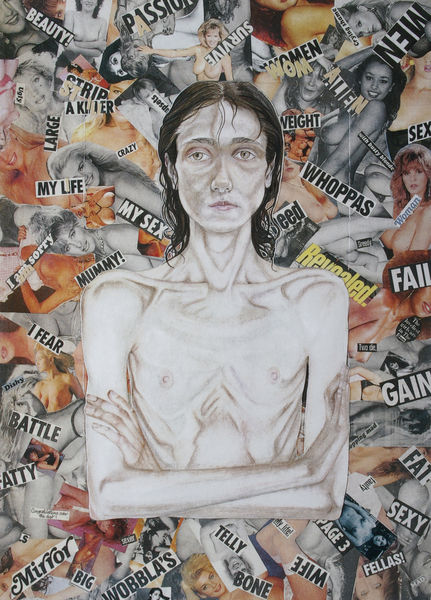
Titel: Bin ich noch eine Frau?
Künstler: Rachel Lewis
Institution: (Privatsammlung)
Schlagwörter: hand, körper, mann, nackt, schatten, weiß, frauen, brust, busen, frau, haar, köpfe, mund, männer, schwarz, zeichnung, blick, arme, augen, gesicht, mensch, trauer, hände, portrait, porträt, haare, augenbrauen, schultern, brüste, schrift, angst, unglück, karikatur, oberkörper, collage, knochen, krank, rippen, schönheit, torso, titel, kritik, text, zeitschrift, zeitung, buchstaben, worte, verschränkt, skelett, leid, mirror, gerippe, mager, wörter, abgemagert, bildmitte, fraz, zeitungen, protest, schlüsselbeine, schulterknochen, zeitschriften, magersucht, bruswarzen, bttle, lcke, mummy, oberkorper, sexidole, weight, whoppas, wife